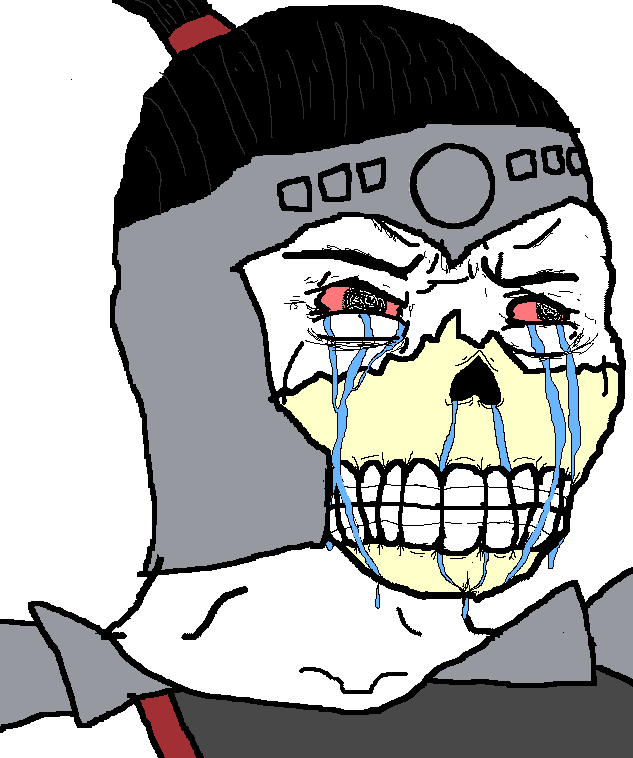
Label: 5_Crying_Wojak